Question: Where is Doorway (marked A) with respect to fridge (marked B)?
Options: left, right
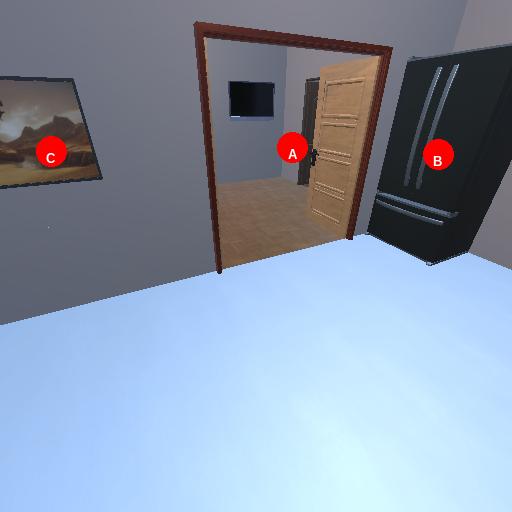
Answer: left